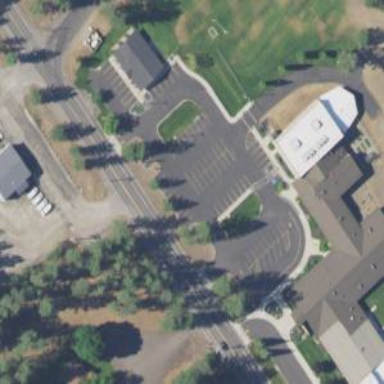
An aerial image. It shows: Parking area with asphalt surface.